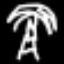
Label: palm tree